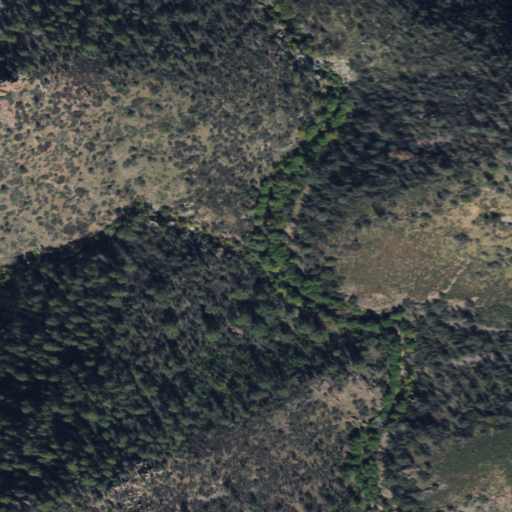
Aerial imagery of valley in Arizona named Clover Canyon containing evergreen forest, shrub, and woody wetlands